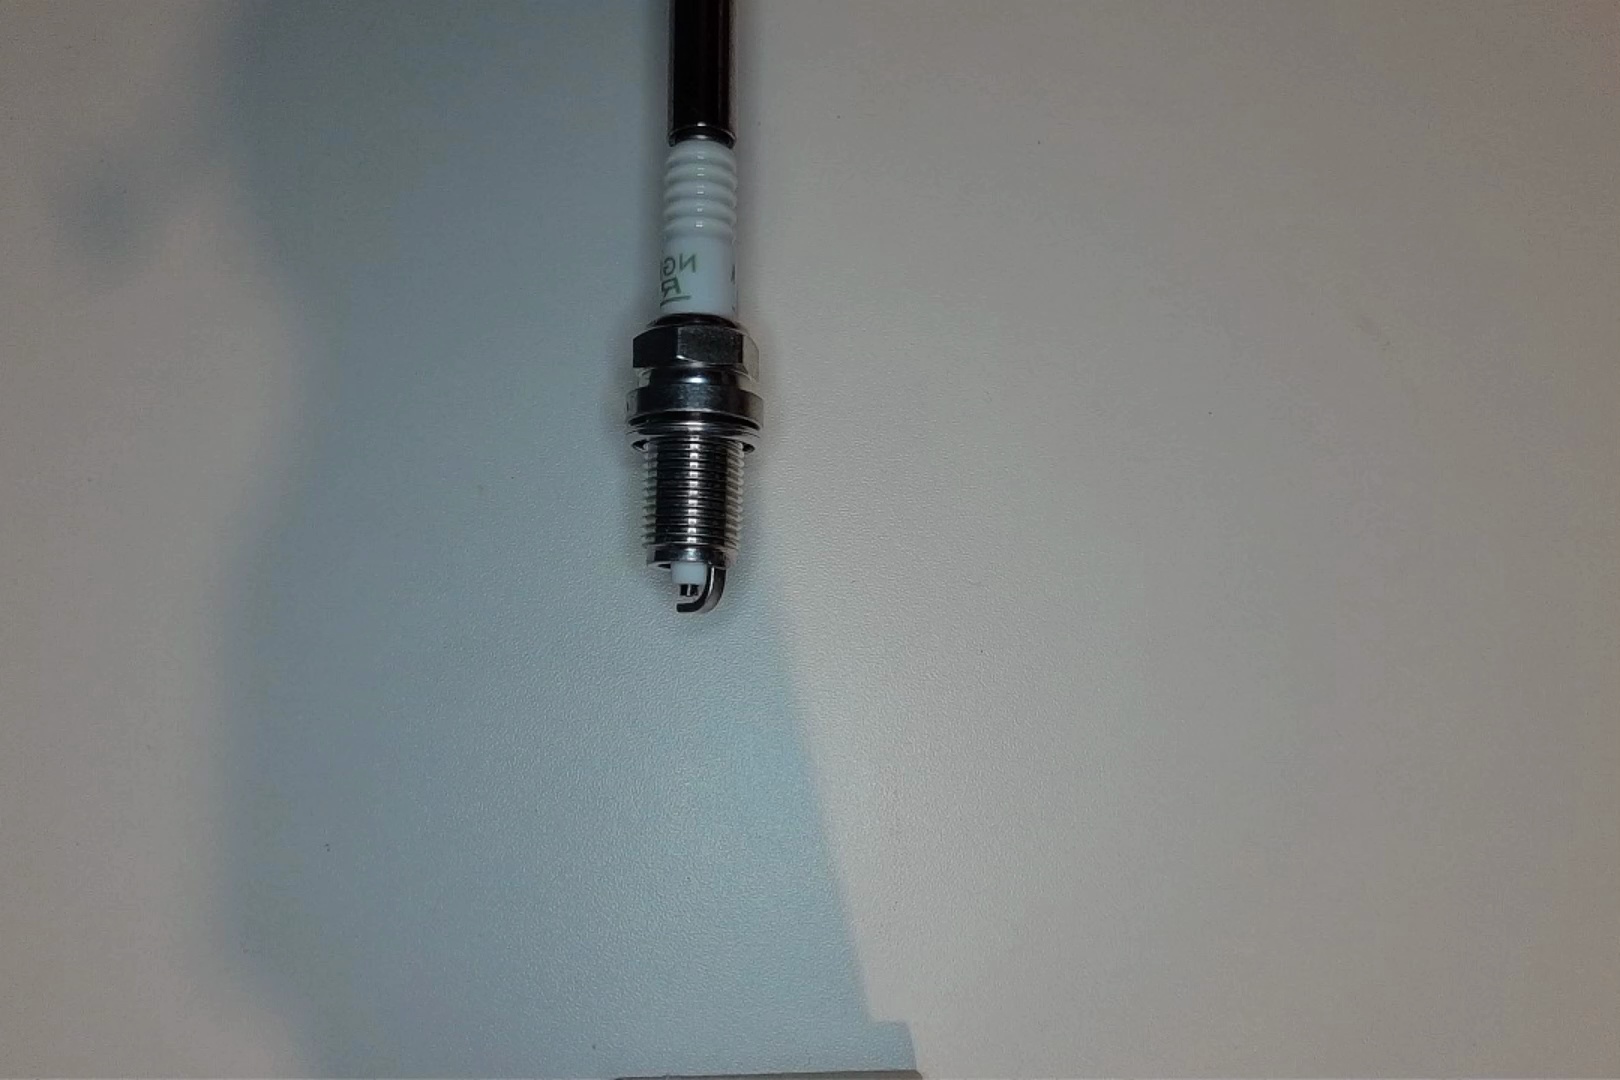
Label: no anomaly